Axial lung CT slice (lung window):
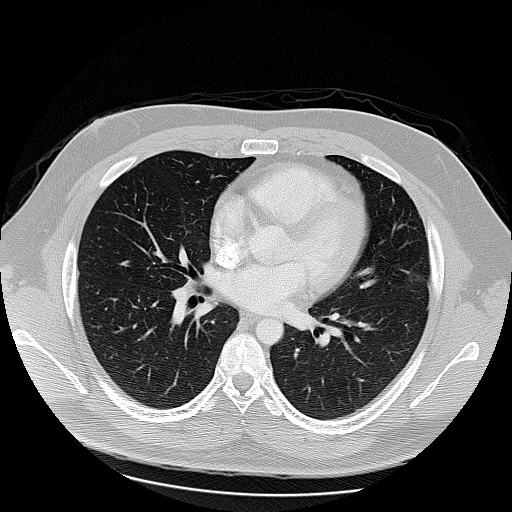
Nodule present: no